Brain MRI, t2w sequence, axial 2D slice.
Patient: age 50, sex M, weight 95 kg, height 1.95 m
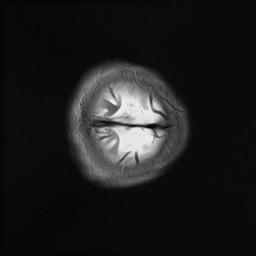